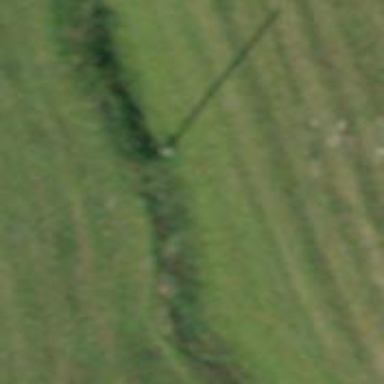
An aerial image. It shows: Power pole.